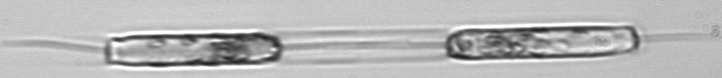
Label: Ditylum_brightwellii